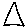
Label: triangle